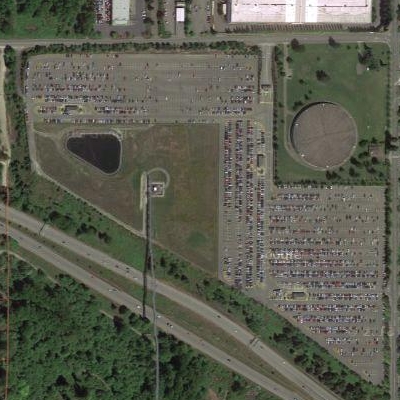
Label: gParking